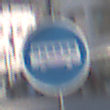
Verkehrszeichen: Busssonderstreifen
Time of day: MorningAfternoon
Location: Outdoor (Urban)
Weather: Clear
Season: NotSpecified
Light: Natural